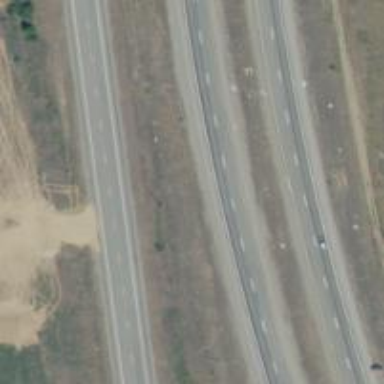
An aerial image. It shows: Trunk highway with expressway features.